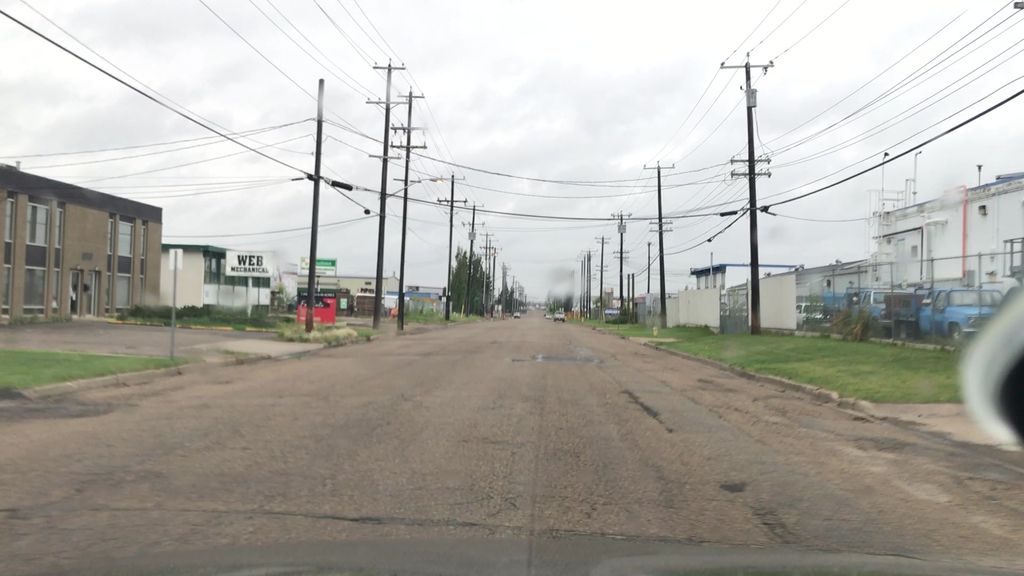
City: edmonton